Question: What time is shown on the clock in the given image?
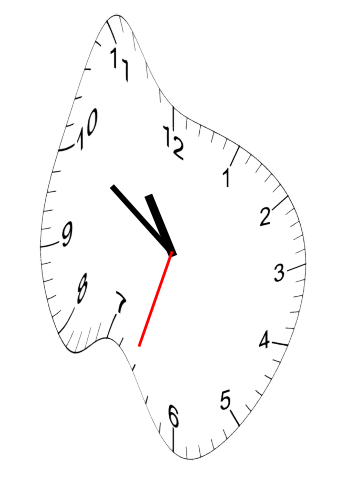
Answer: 10:50:33